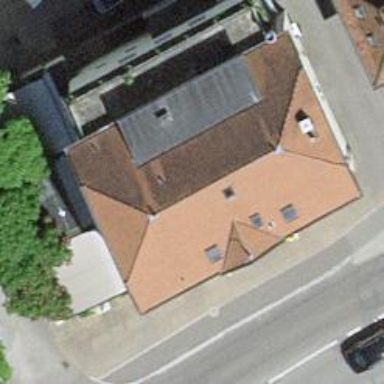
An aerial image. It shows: Restaurant.